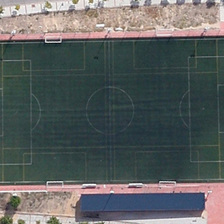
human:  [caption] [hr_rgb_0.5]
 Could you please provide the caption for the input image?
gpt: a football field is near some green trees and cars .

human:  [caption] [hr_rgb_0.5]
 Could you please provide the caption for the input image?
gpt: a football field is near some green trees and cars .

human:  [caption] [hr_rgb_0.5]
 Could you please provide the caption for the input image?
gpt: a football field is near some green trees and cars .

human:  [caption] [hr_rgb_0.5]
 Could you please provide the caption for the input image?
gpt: a football field is near some green trees and cars .

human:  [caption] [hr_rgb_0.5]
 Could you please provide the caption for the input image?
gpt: a football field is near some green trees and cars .